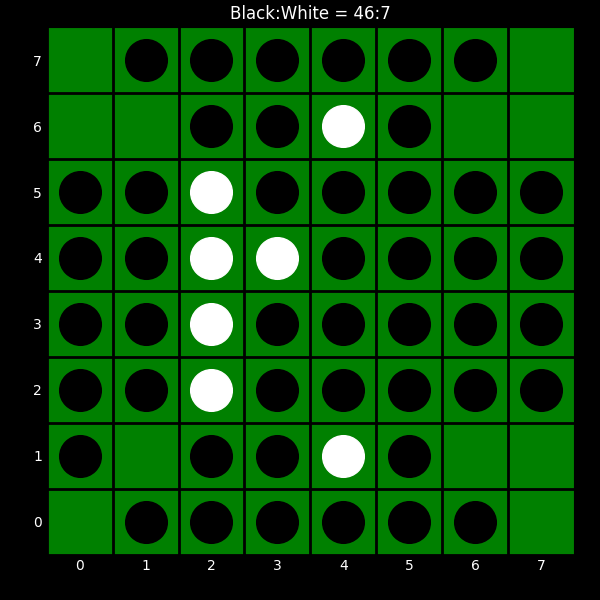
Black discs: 46
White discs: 7